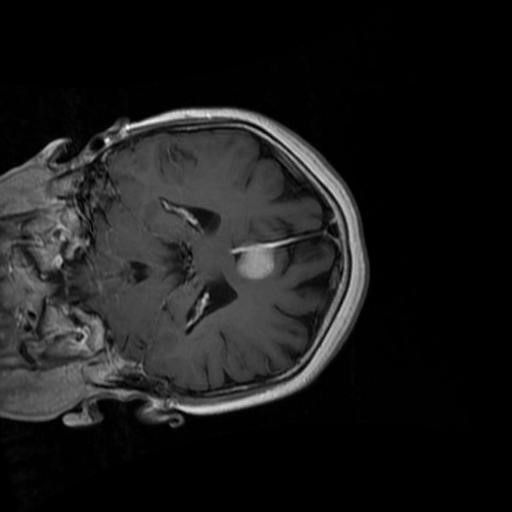
Label: brain_menin